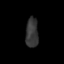
Tissue: skin
Cell type: Epithelial cells
Senescence score: 0.2872
Nuclear area (px): 366
Mean DAPI intensity: 53.858